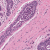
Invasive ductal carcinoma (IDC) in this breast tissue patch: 0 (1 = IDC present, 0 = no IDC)